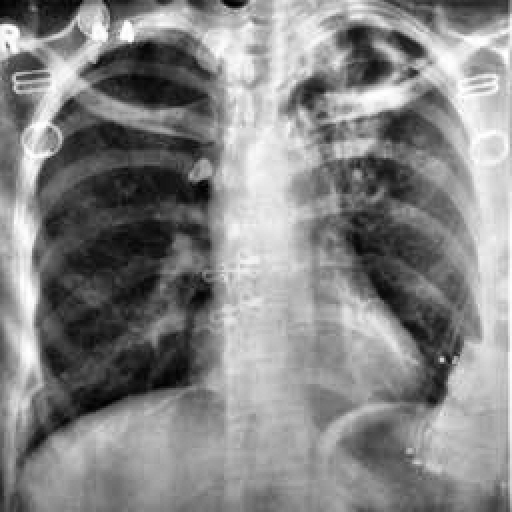
Finding: TUBERCULOSIS